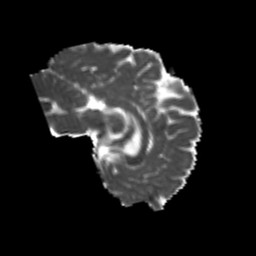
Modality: MD
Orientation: sagittal
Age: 23
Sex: female
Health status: healthy
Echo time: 0.074 s